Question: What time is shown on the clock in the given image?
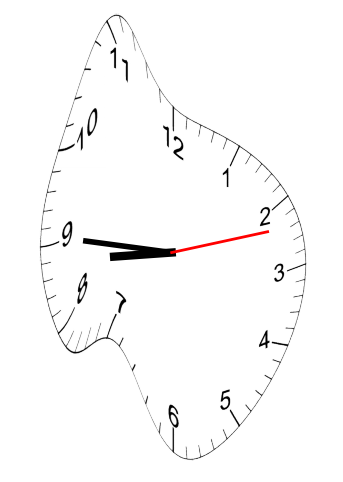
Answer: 08:45:12